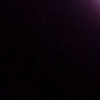
Label: space